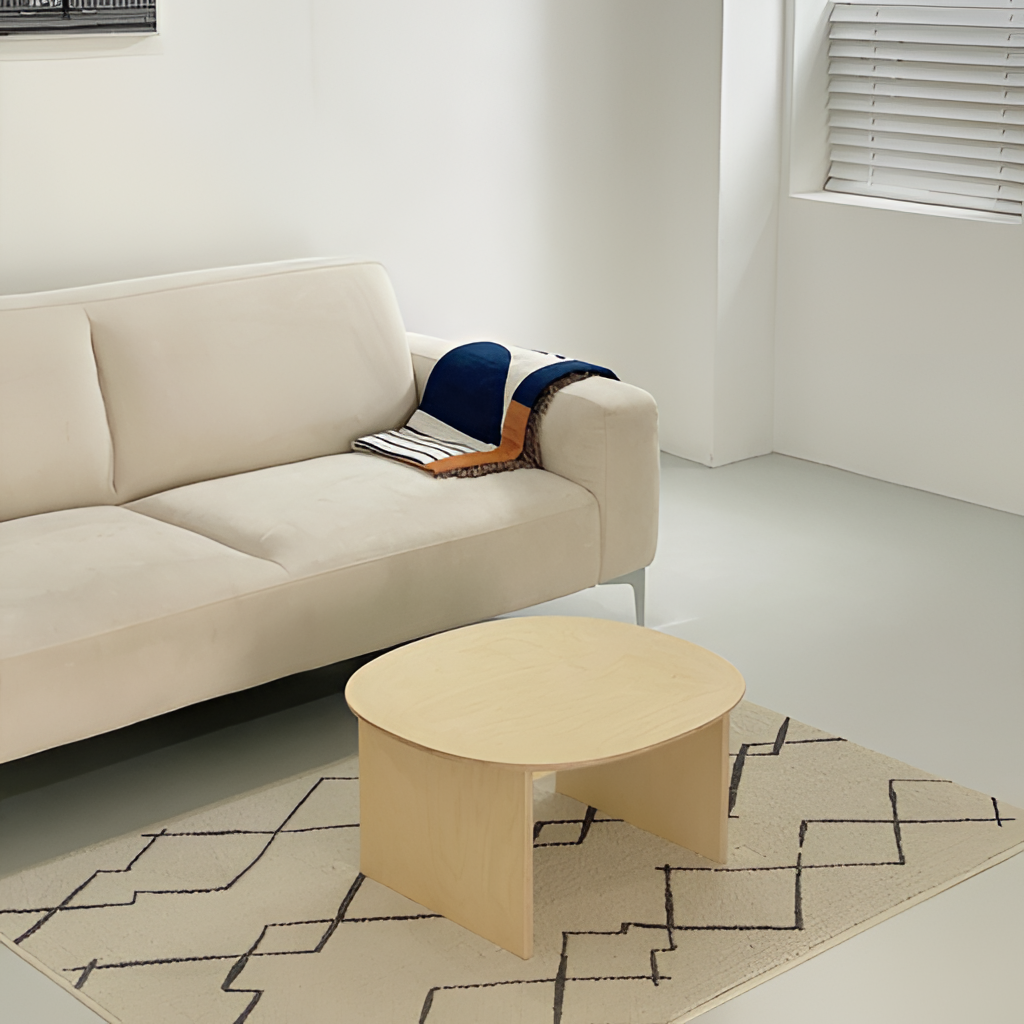
living room, fabric sofa, concrete flooring, with smooth pattern, white paint wallpaper, with solid pattern, minimalist